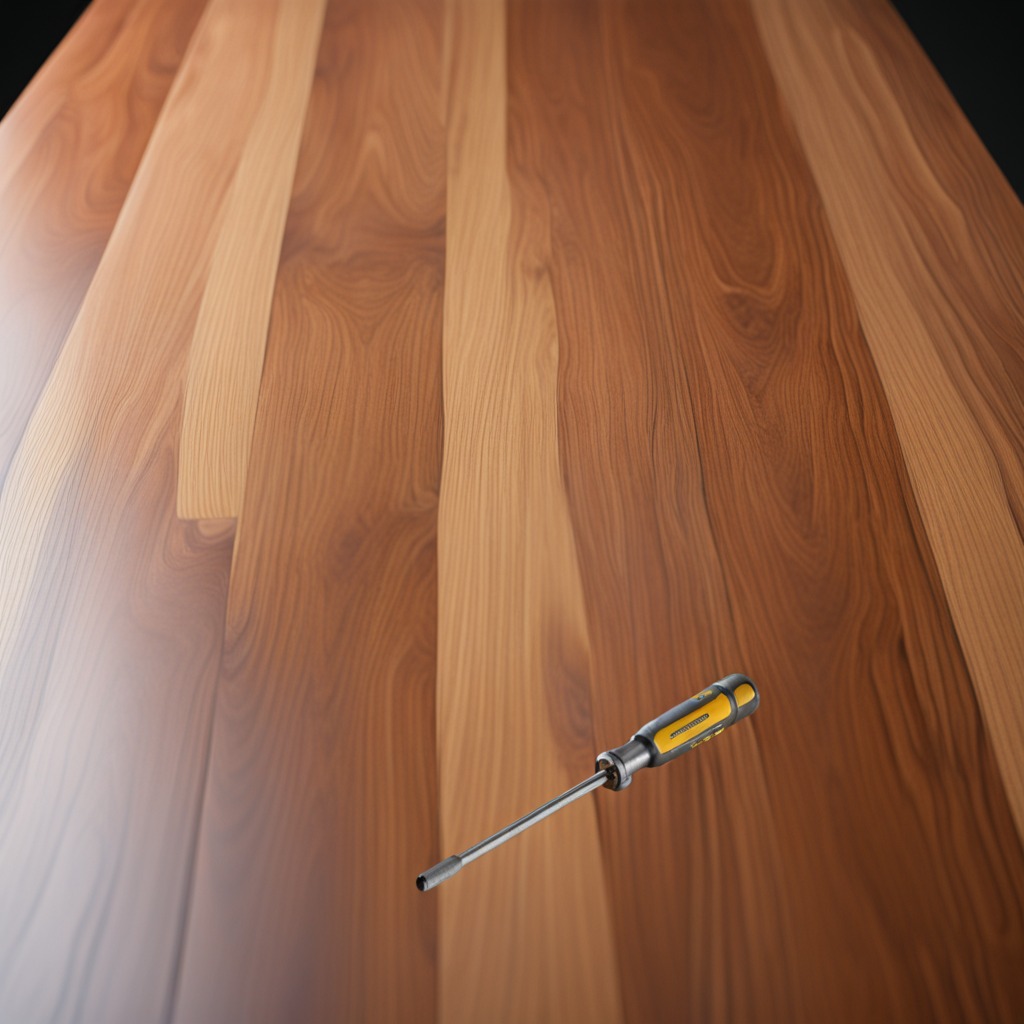
A screwdriver is lying on the wooden table in a carpentry studio with rich wood textures side lighting.